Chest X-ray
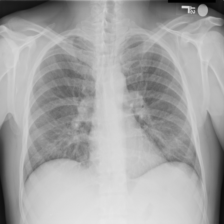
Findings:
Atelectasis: negative
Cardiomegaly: negative
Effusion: negative
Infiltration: negative
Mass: negative
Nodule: negative
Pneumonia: negative
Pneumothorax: negative
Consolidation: negative
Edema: negative
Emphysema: negative
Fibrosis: negative
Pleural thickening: negative
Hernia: negative